Question: I have a responsive wordpress theme and the right site of the site i off on mobile (IOS).. how can i remedy this?
I have tried the usual minwidth to no avail..
'''
.middle {
clear: both;
z-index: 2;
width: 100%;
padding-top: 27px;
min-width:1450px
}
'''
<URL>

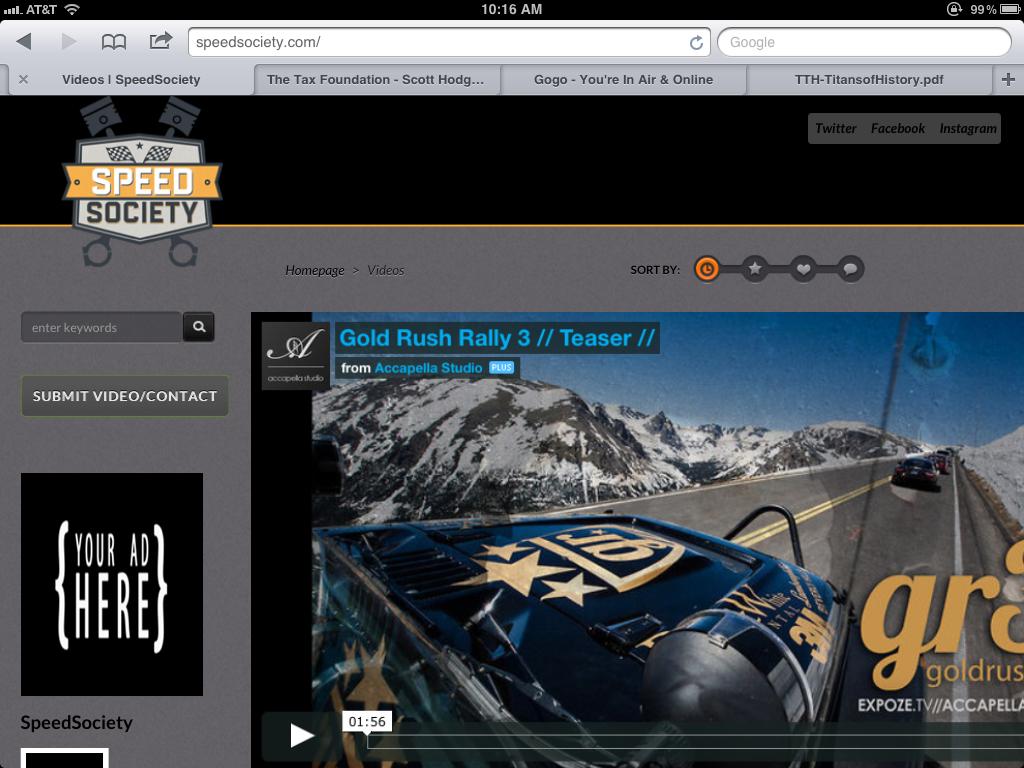
Answer: Your site doesn't appear to be responsive, at least from what I can see. Do you have any media queries set?
<URL>
Edit: I just checked the parent theme stylesheet and there are no media queries set, thus your theme is not responsive.